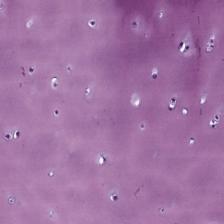
Label: Non-Tumor